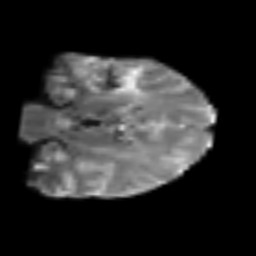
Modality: T2w
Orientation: coronal
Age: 39
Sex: female
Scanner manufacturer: siemens
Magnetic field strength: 3 T
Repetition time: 6.1 s
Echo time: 0.101 s